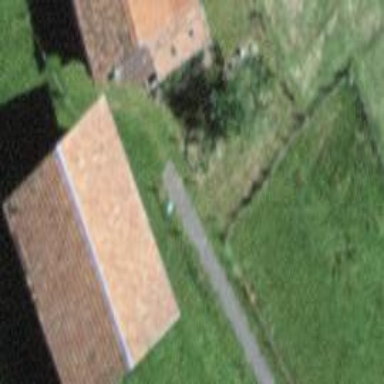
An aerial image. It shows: Rural barn.